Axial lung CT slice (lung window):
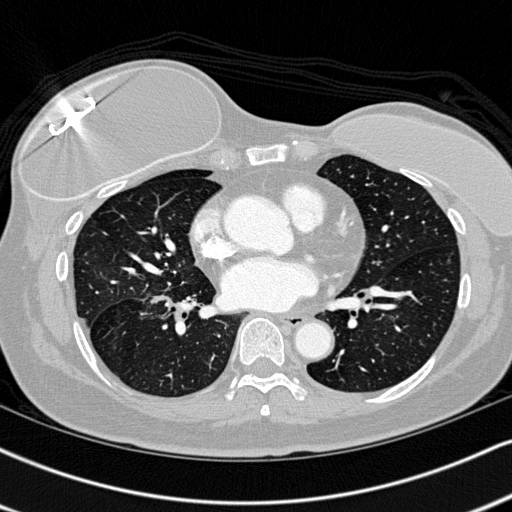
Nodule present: no